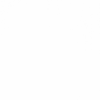
Label: dusty